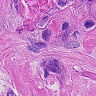
Metastatic tissue present: yes